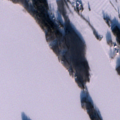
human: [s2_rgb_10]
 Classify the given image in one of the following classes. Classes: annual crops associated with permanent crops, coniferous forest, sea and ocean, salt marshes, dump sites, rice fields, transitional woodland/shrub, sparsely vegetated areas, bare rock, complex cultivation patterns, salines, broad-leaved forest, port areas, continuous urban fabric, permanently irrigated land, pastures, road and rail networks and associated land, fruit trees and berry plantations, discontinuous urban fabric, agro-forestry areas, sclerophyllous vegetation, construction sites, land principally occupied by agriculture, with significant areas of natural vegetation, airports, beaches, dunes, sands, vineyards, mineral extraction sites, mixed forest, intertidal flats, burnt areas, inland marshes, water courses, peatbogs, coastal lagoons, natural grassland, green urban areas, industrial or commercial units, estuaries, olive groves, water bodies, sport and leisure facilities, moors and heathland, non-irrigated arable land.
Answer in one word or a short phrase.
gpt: non-irrigated arable land, broad-leaved forest, water bodies